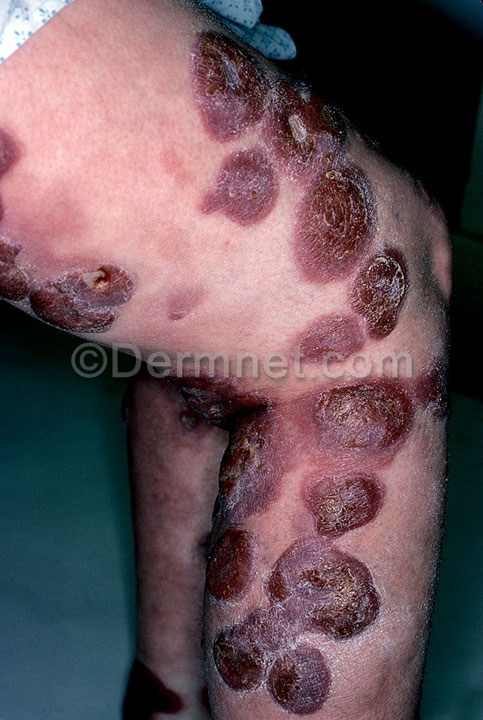
Disease: Actinic Keratosis Basal Cell Carcinoma and other Malignant Lesions